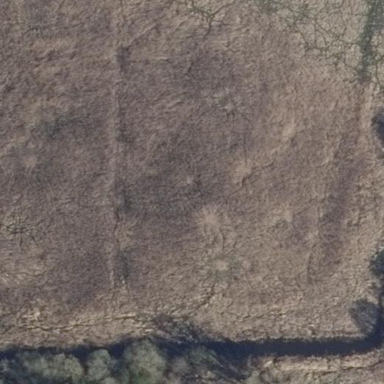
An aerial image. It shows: Reedbed in wetland area.